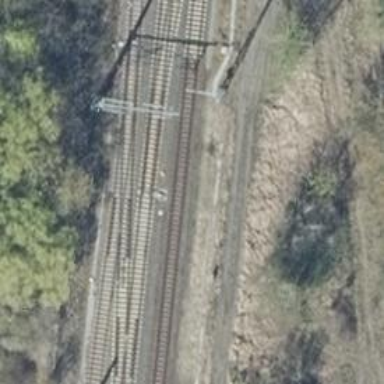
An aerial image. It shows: Railway switch.